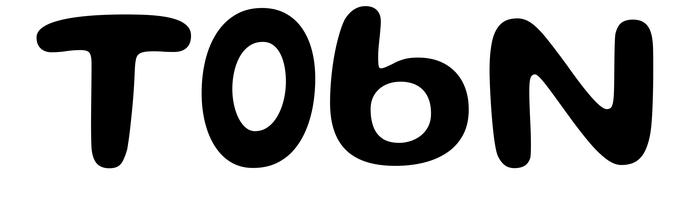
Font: Gluten_Medium